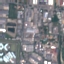
Land use / land cover class: Industrial